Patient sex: M
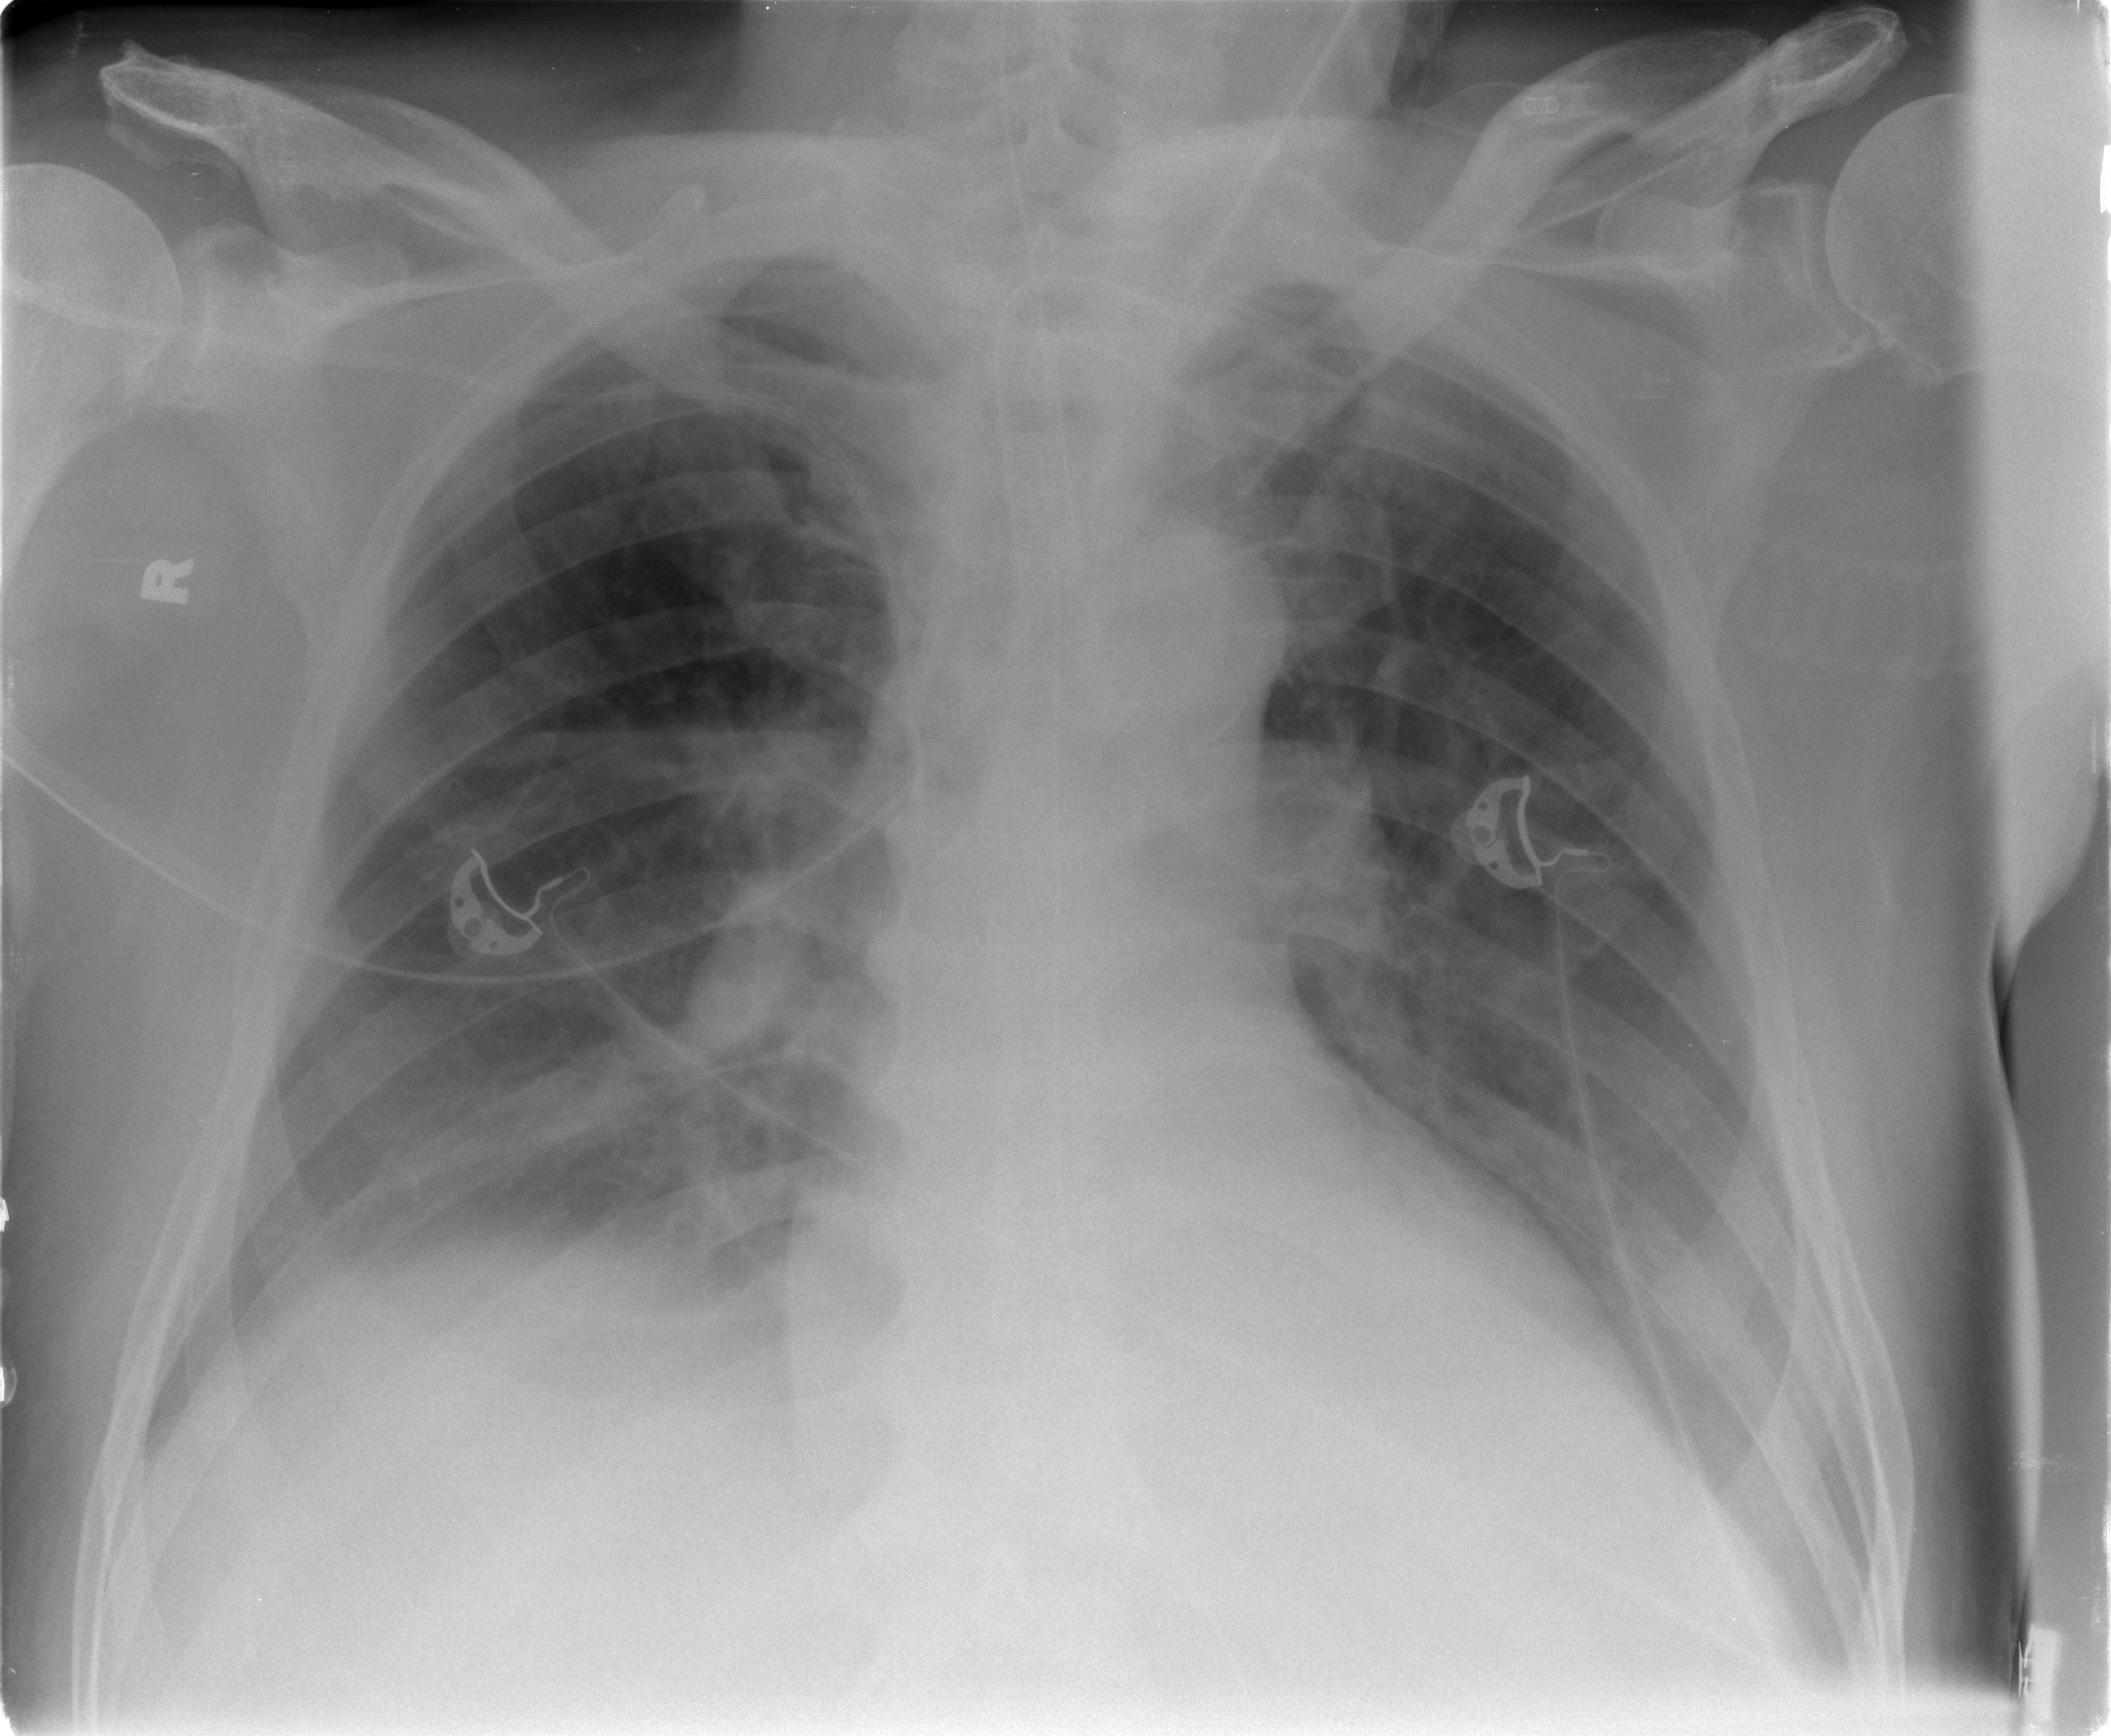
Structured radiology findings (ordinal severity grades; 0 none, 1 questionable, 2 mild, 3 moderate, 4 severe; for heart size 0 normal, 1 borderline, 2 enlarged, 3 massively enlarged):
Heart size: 1
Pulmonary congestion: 0
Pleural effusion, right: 2
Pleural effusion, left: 2
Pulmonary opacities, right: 0
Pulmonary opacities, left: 0
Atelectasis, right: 2
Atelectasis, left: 2